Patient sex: F
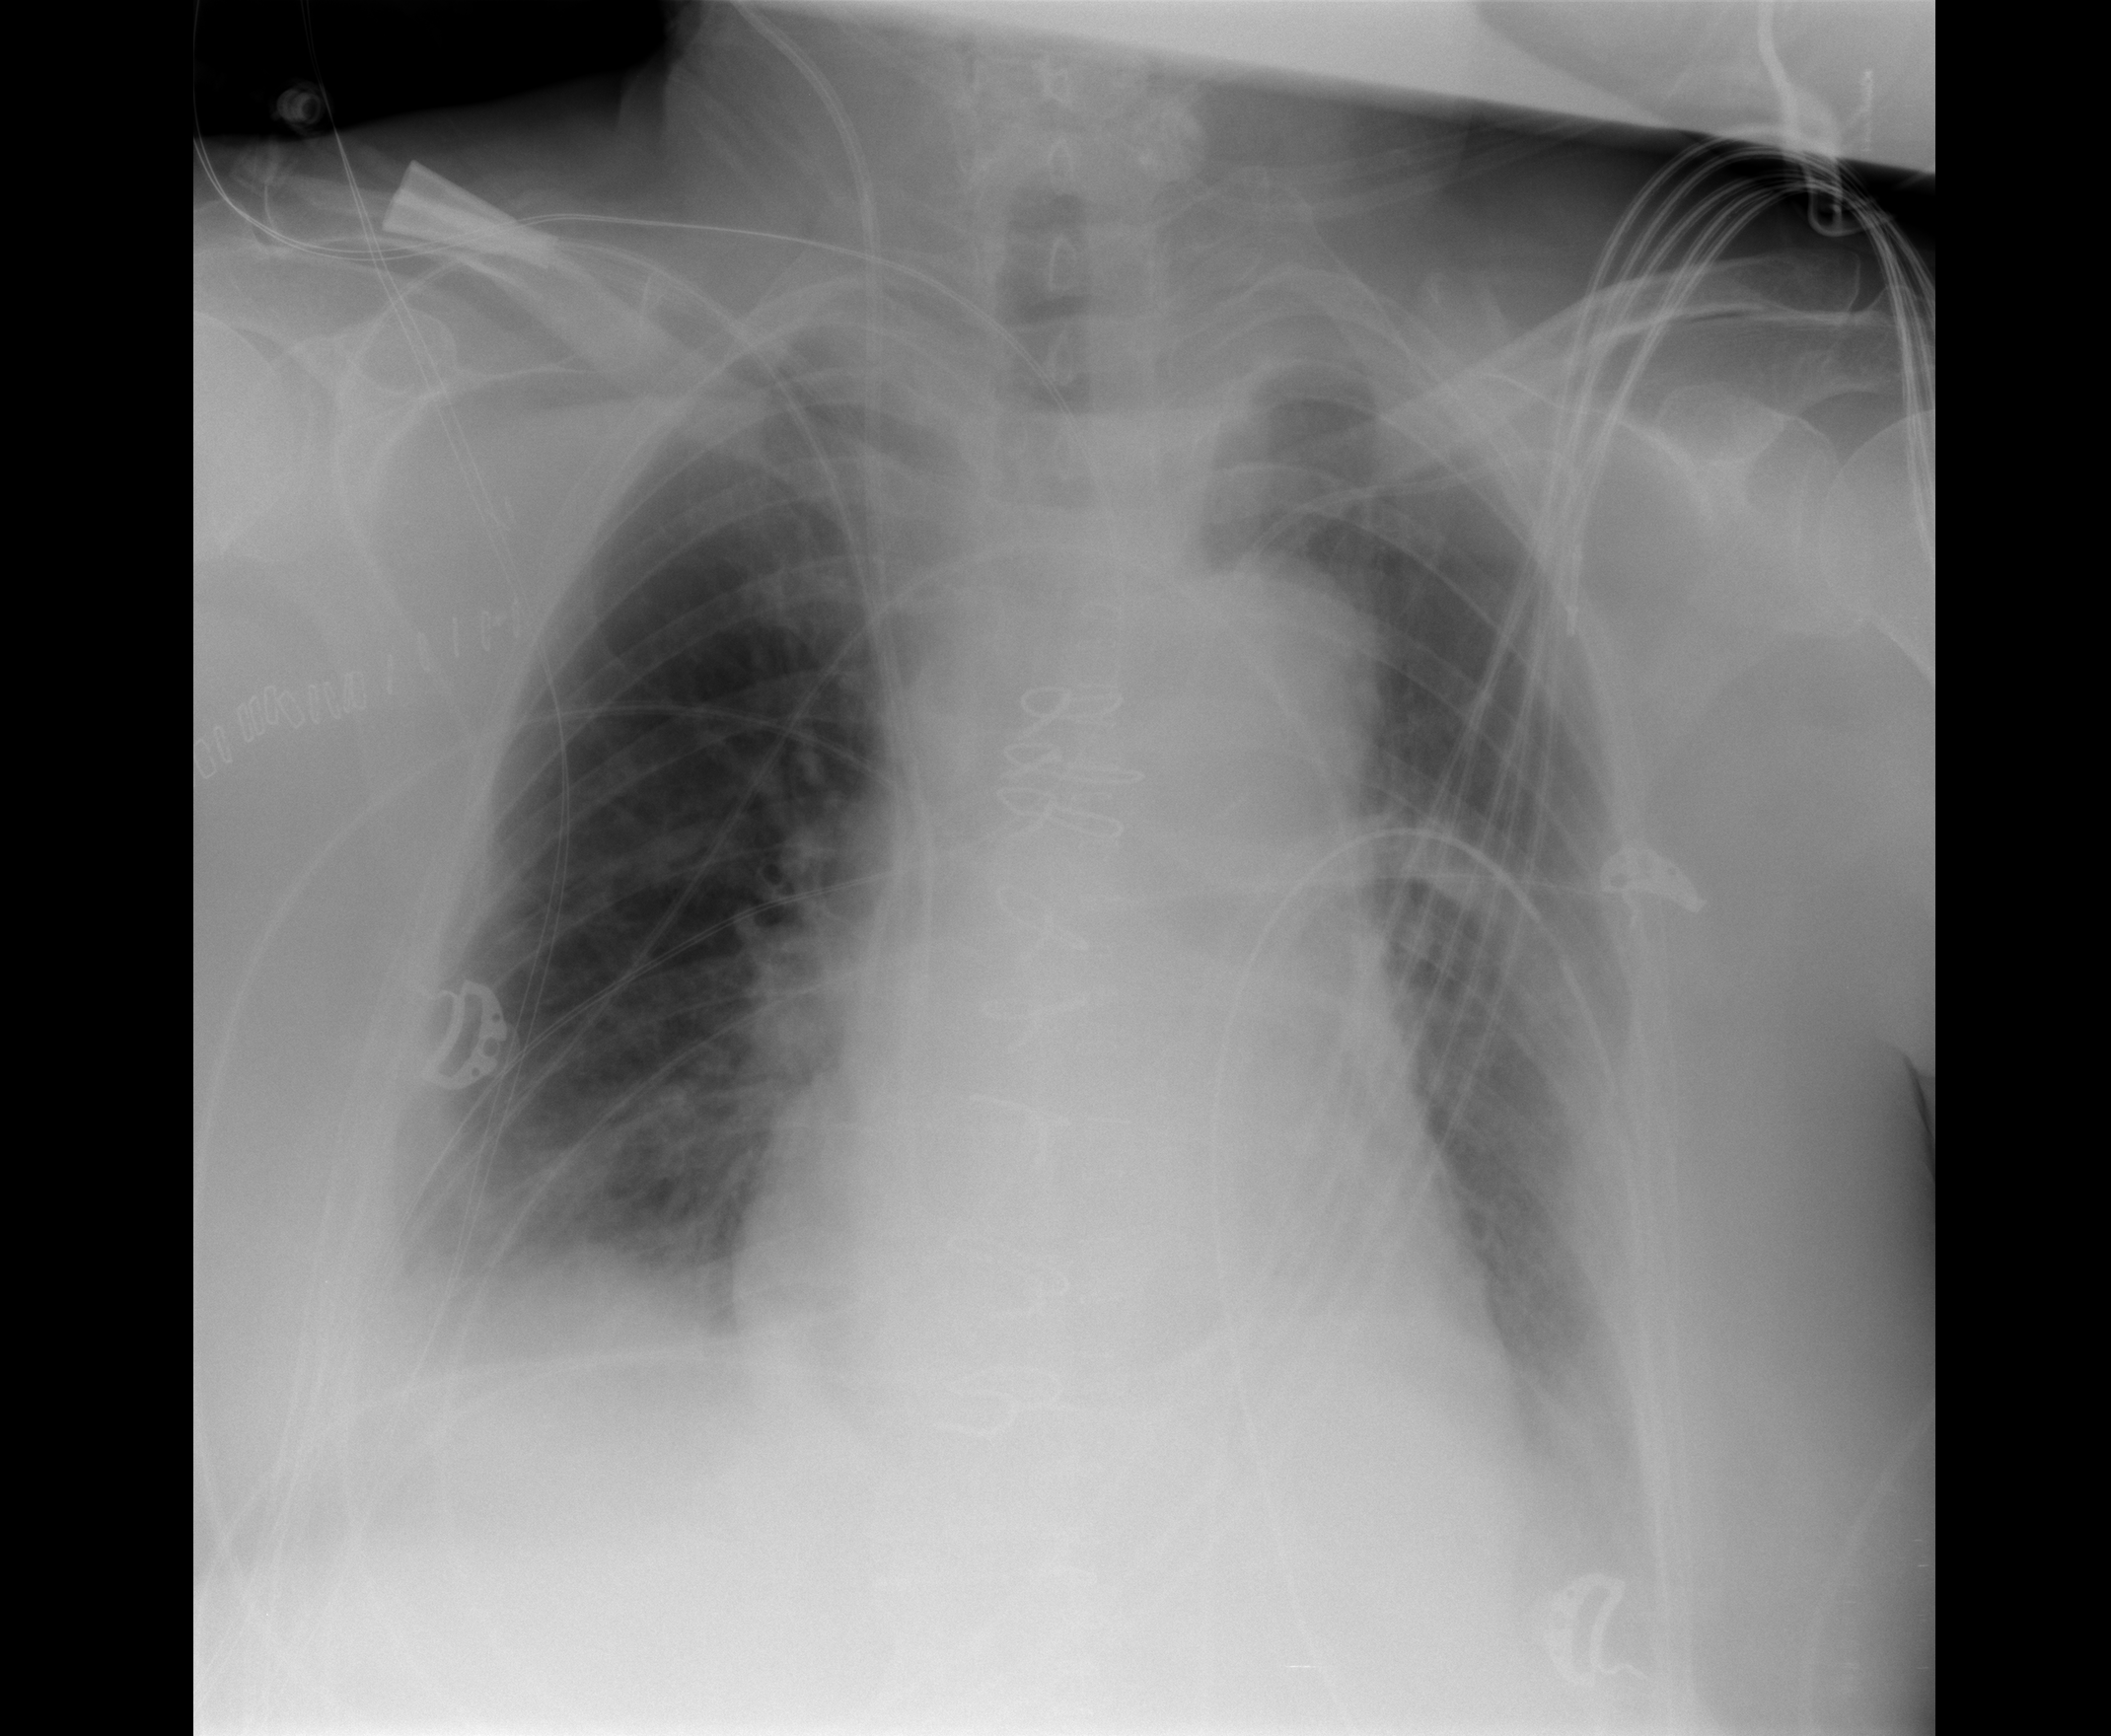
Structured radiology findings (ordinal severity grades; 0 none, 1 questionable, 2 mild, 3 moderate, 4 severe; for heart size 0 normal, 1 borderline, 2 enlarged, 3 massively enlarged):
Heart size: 2
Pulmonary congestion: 0
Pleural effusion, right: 2
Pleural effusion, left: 2
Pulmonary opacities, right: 0
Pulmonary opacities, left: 0
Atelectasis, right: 2
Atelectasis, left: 2